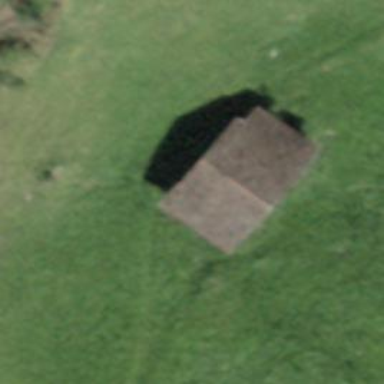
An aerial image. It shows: Rural barn.